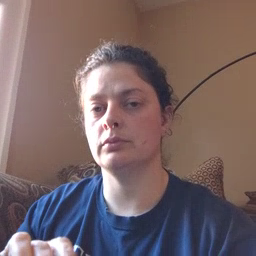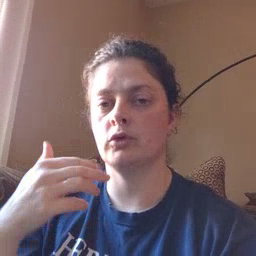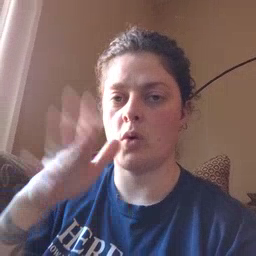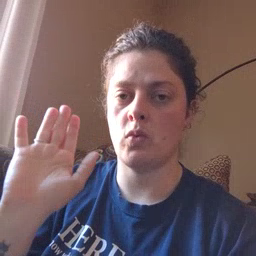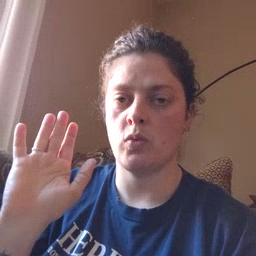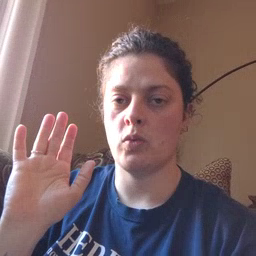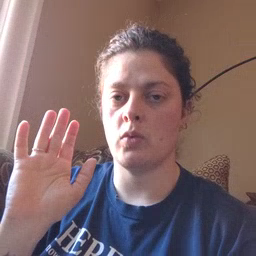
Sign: go